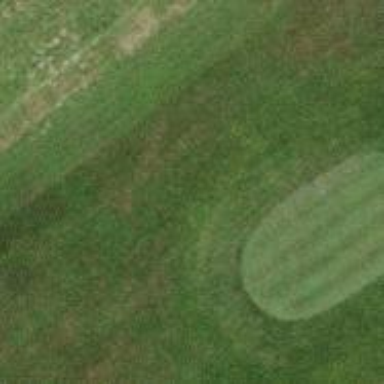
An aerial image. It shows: Golf tee on grassy land.